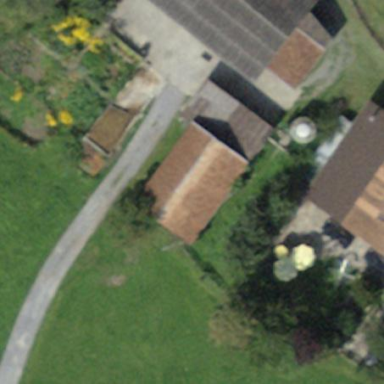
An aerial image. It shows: Rural barn.